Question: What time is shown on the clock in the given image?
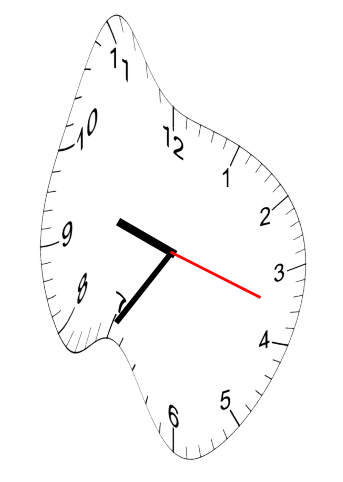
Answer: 09:35:18